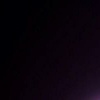
Label: space